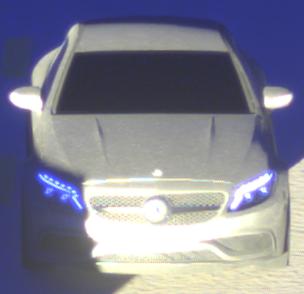
Make: Mercedes-Benz
Model: C 43 AMG
Detailed model: C-Class (205) AMG Limousine
Model produced from: 2016/10
Model produced until: 2018/04
Doors: 4
Color: gray
Road condition: dry road
Daytime: sunrise or sunset
Contrast: high contrast